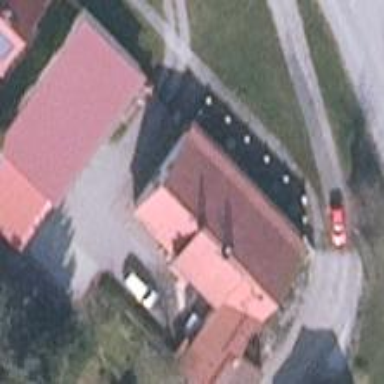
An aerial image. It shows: Detached building with gabled roof.